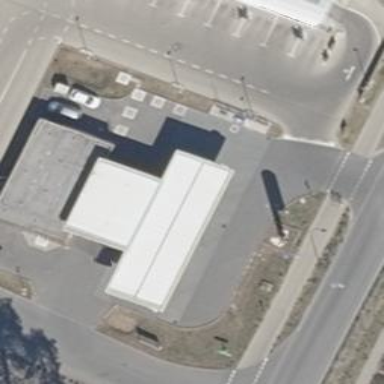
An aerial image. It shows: Concrete service road leading to fuel station.